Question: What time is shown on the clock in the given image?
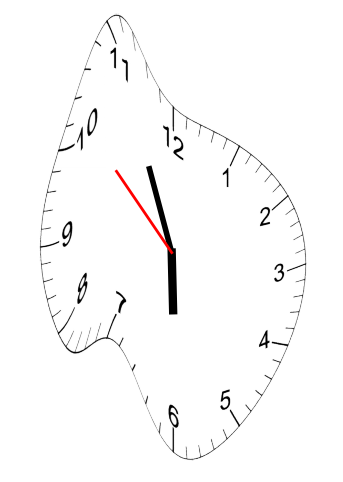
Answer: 05:55:52